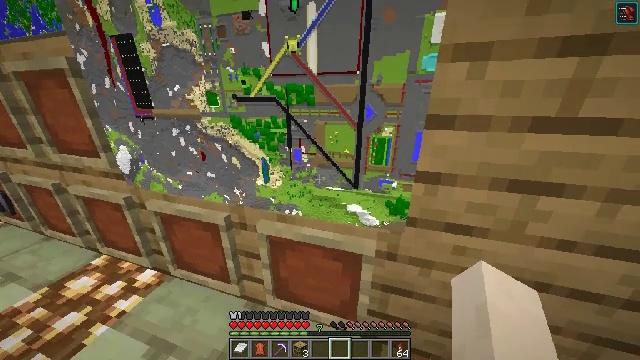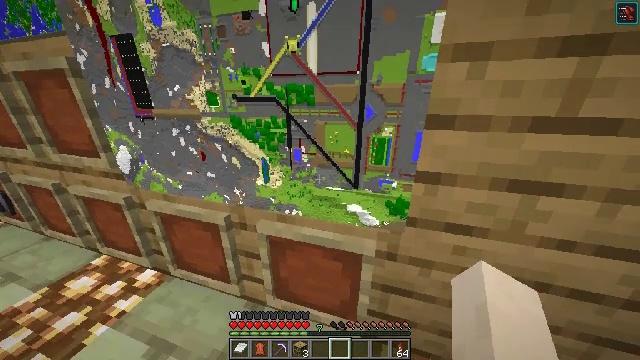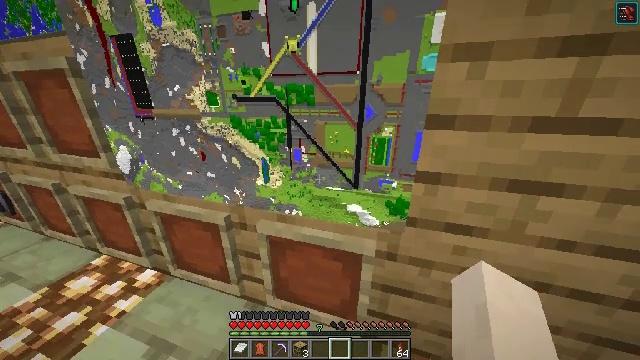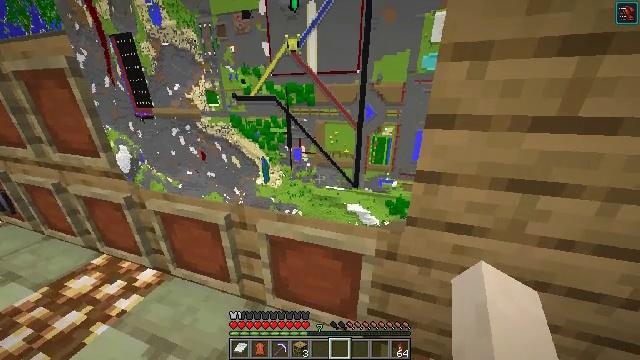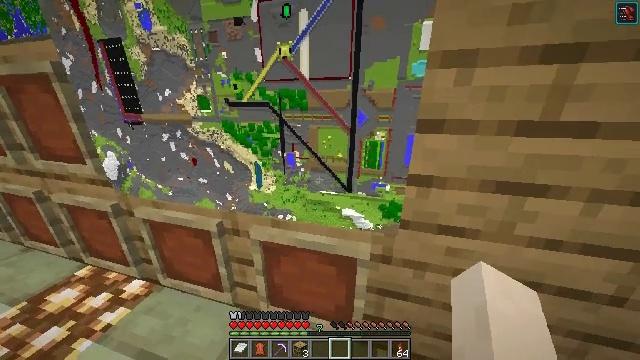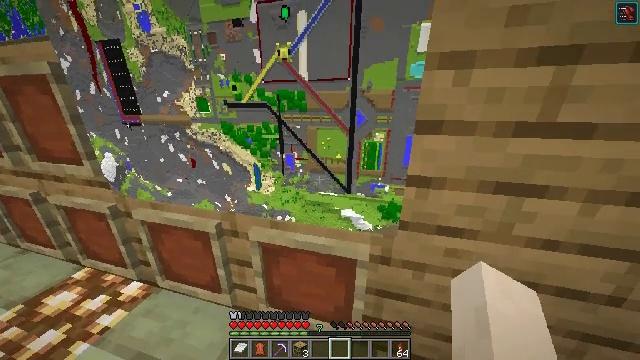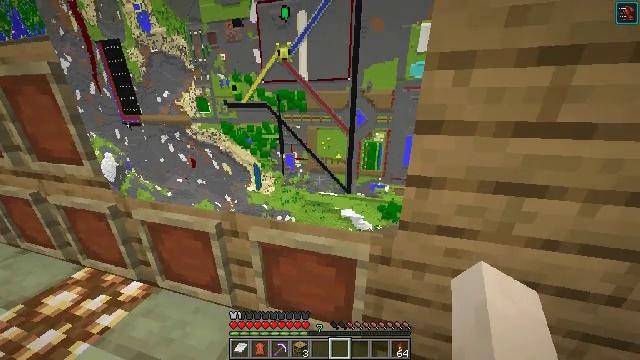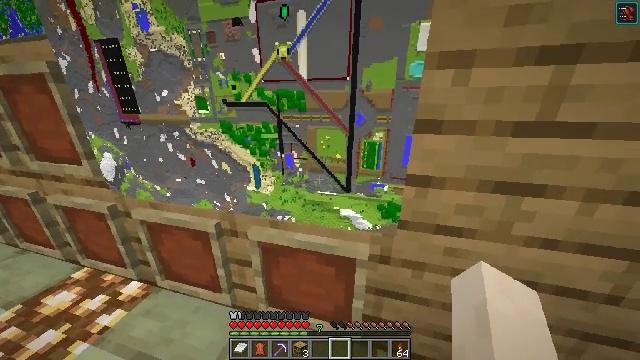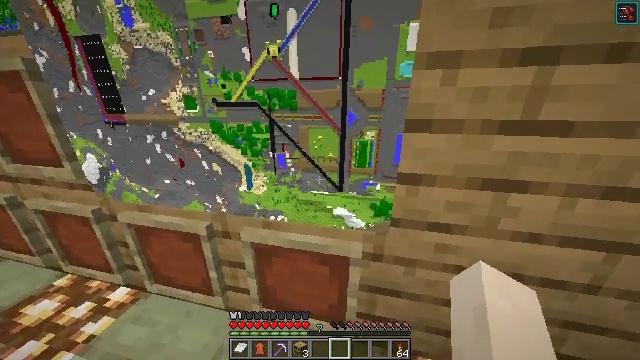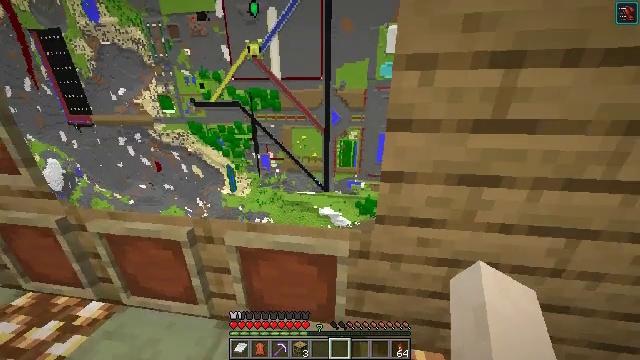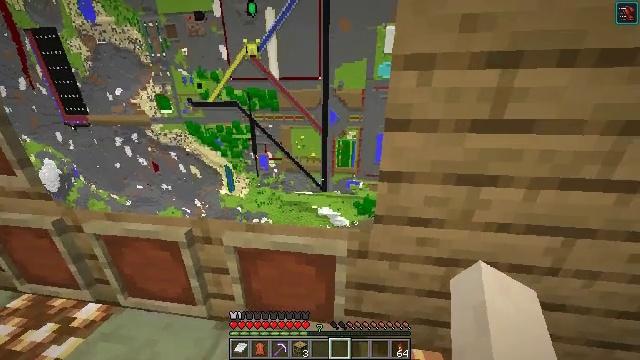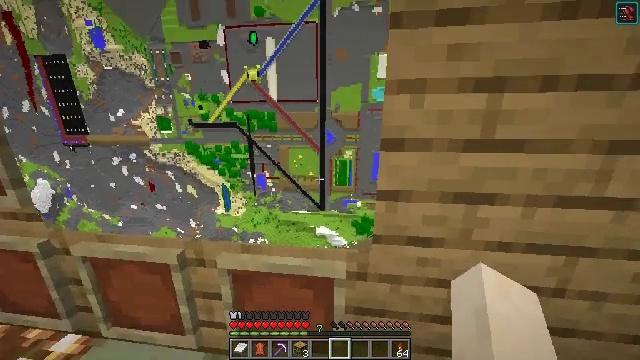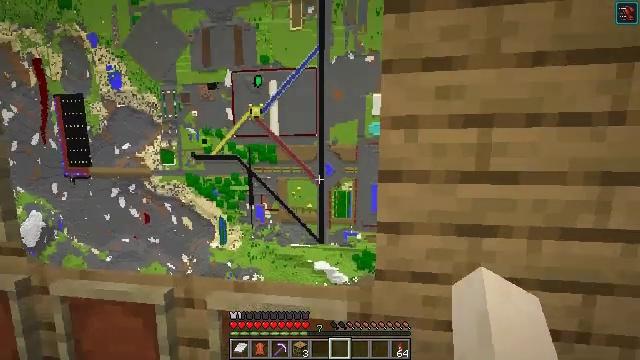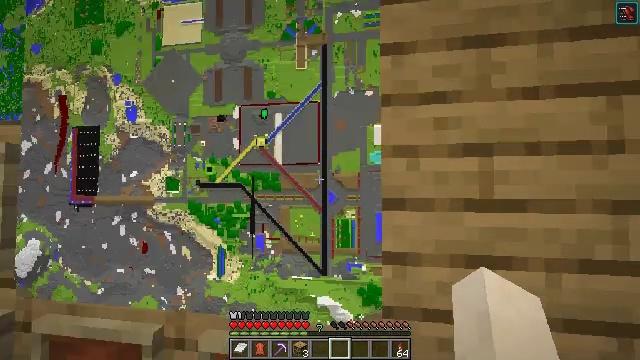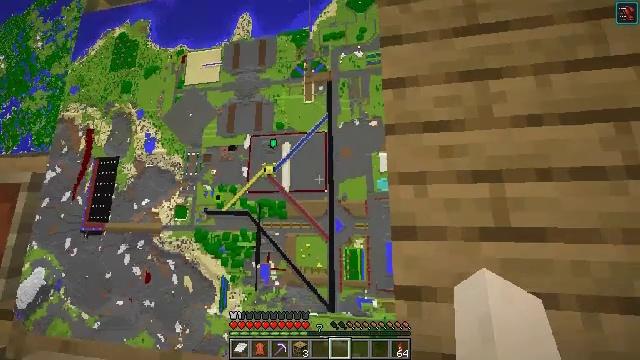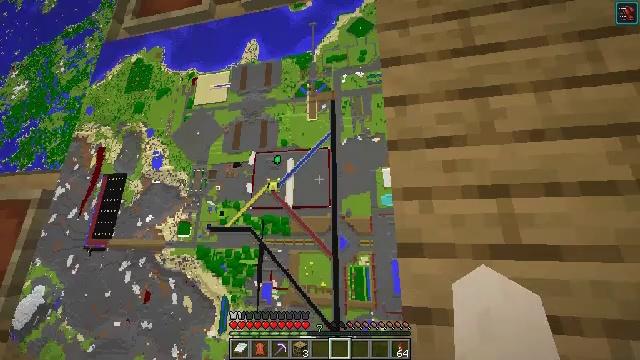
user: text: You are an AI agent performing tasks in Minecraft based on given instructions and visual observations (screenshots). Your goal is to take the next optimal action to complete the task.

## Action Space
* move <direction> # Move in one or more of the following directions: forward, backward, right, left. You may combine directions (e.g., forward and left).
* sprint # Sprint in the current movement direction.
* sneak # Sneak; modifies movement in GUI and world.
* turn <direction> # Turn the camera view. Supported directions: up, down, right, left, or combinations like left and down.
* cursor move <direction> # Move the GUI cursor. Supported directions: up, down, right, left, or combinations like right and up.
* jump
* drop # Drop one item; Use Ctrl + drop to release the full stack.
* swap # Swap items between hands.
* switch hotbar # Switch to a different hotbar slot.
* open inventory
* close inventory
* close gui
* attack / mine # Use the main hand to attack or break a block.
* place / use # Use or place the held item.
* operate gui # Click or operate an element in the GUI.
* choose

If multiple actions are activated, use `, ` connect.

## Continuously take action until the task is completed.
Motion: motion action
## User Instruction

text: Make a compass with four iron ingots and one redstone dust.
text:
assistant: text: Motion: no_op
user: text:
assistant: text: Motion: no_op
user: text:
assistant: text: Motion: no_op
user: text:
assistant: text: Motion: turn right and up
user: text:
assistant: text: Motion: no_op
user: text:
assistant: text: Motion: no_op
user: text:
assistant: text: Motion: no_op
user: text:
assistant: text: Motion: turn right
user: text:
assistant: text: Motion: turn right
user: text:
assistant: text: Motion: no_op
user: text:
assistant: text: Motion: turn up
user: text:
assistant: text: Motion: turn up
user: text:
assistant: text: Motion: turn up
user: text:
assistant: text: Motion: turn left and up
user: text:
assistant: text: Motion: turn left and up
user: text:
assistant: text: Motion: no_op
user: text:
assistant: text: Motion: no_op
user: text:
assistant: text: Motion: no_op
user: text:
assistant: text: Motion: no_op
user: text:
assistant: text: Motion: no_op
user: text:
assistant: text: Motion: no_op
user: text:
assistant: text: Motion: no_op
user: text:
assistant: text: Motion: no_op
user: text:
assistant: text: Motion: no_op
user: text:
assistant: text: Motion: no_op
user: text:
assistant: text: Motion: no_op
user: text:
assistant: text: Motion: no_op
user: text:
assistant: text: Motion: no_op
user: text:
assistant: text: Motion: no_op
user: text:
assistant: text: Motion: no_op